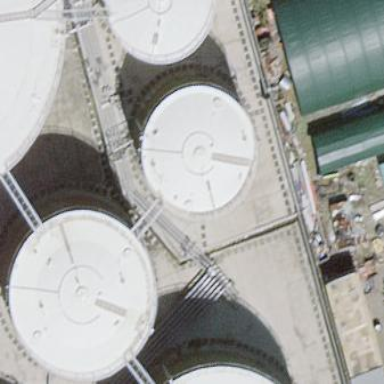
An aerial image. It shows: Building with storage tank.